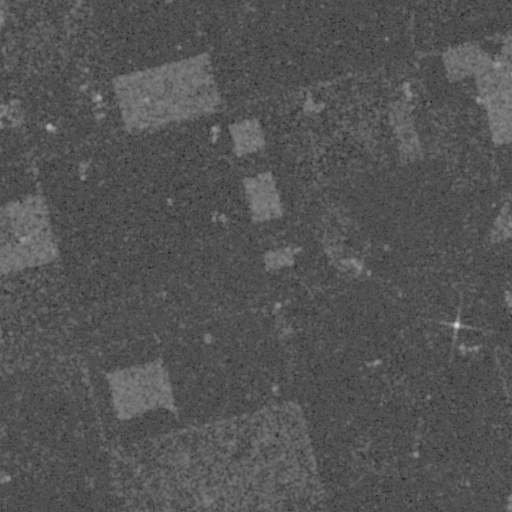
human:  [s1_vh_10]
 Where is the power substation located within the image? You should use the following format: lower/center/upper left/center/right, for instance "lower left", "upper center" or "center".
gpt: The power substation is located in the upper left of the image.
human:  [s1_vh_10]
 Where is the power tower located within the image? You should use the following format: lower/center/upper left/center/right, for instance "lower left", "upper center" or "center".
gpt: The power tower is located in the upper left of the image.
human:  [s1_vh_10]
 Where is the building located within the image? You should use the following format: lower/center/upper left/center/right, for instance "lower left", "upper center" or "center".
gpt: There is no building in the image.

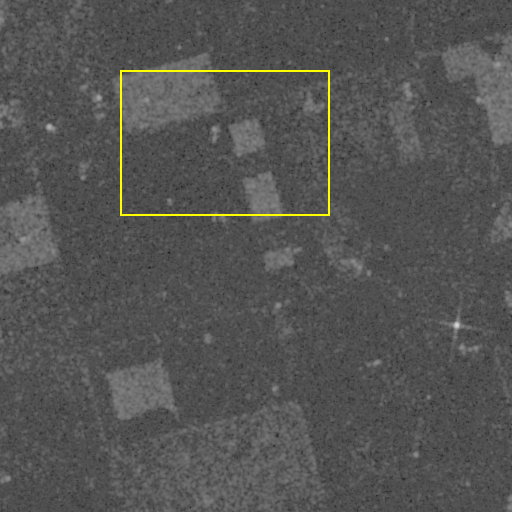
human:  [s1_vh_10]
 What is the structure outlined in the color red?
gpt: There is no red outline.
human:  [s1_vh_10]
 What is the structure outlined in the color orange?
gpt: There is no structure outlined in orange.